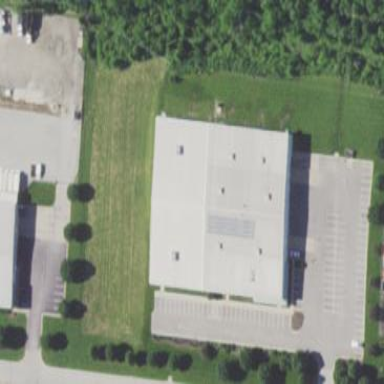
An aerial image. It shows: Industrial building.